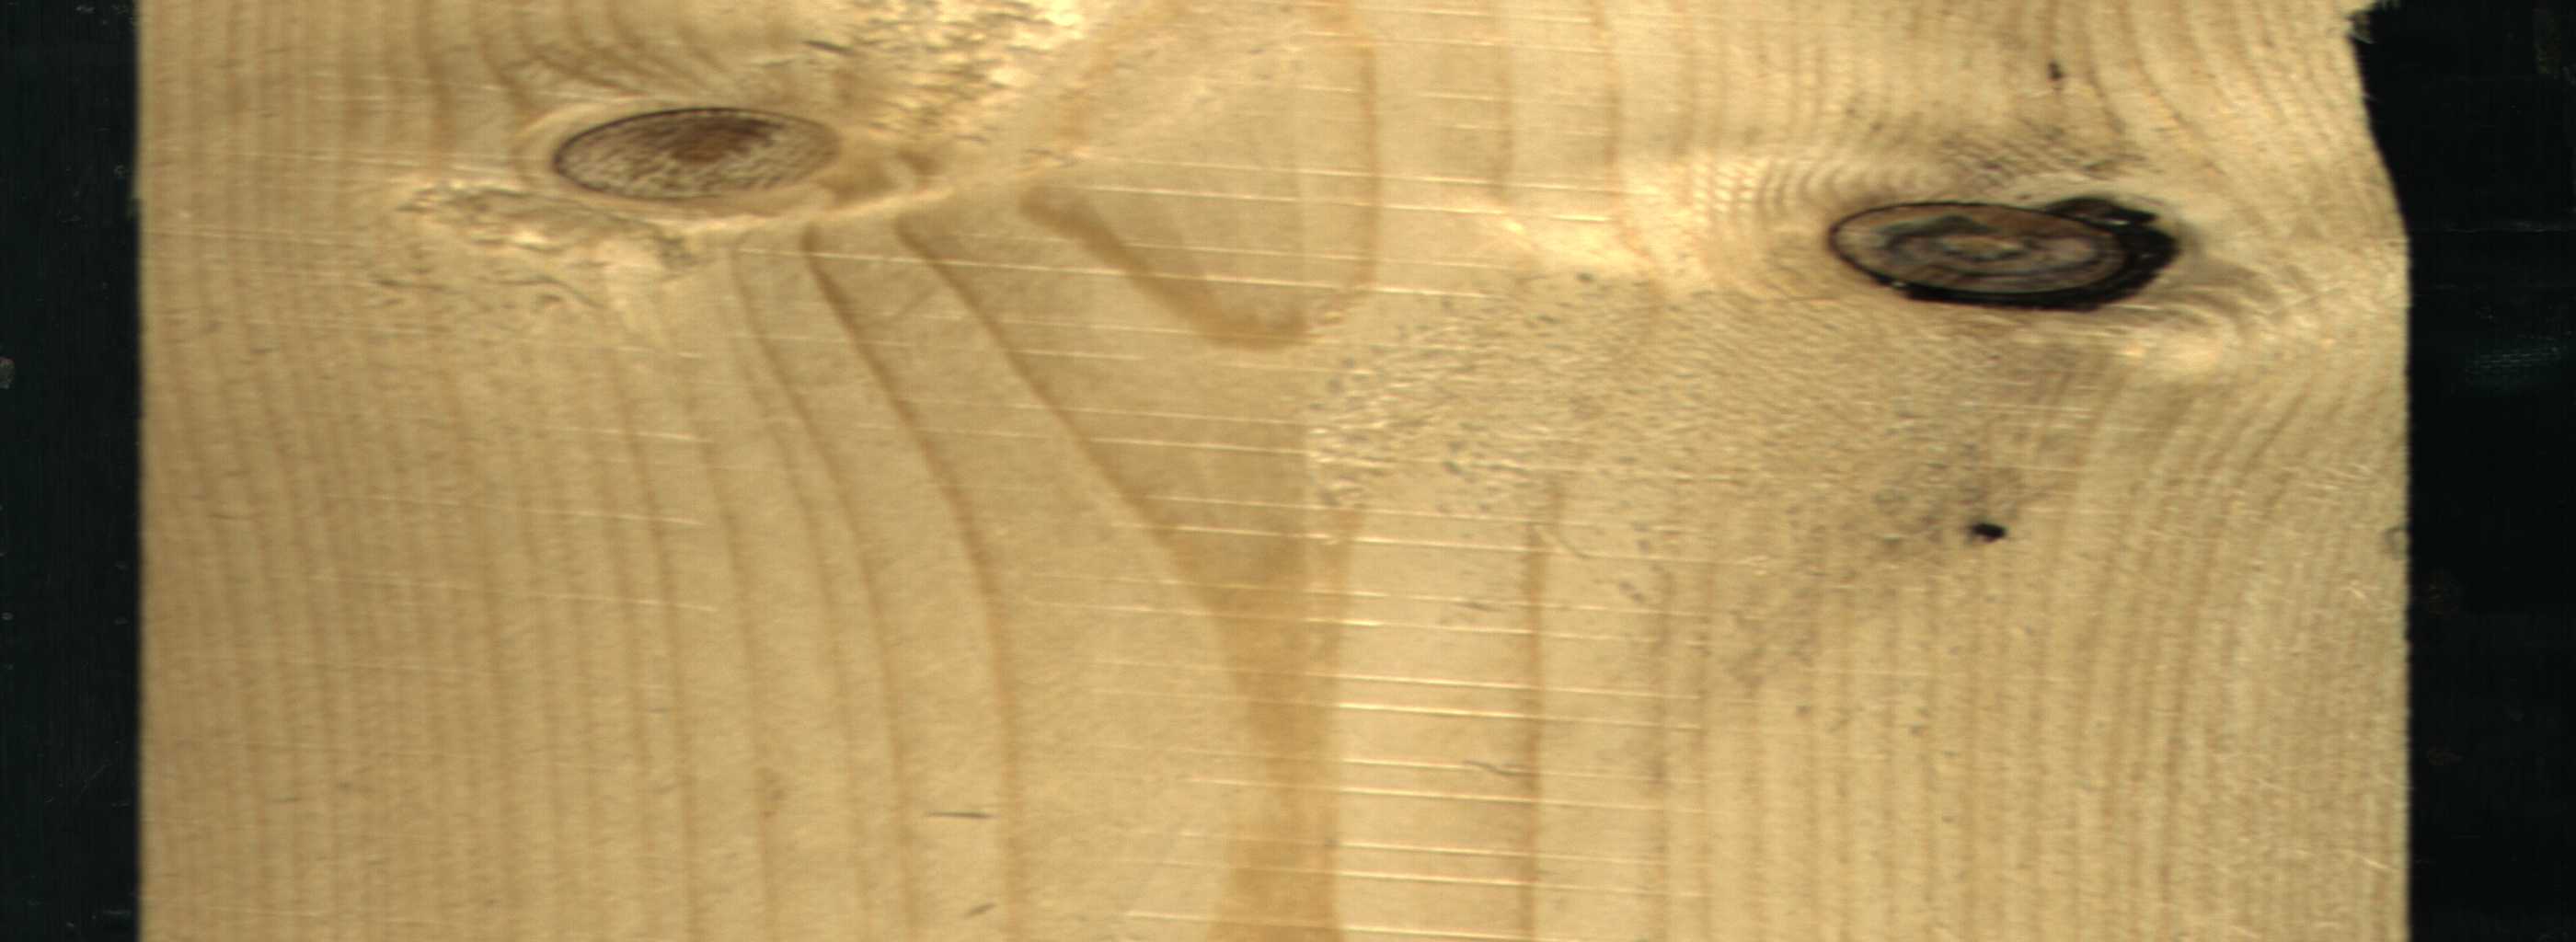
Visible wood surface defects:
Dead_Knot
Live_Knot